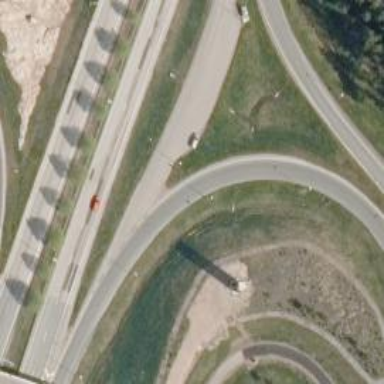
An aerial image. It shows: Trunk link highway with asphalt surface.